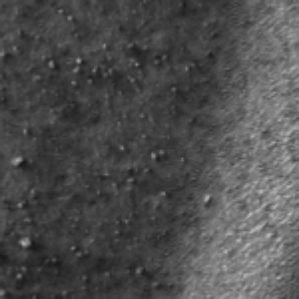
Label: frost